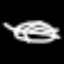
Label: leaf